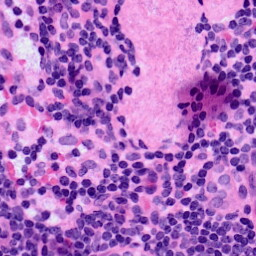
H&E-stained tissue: LymphNode